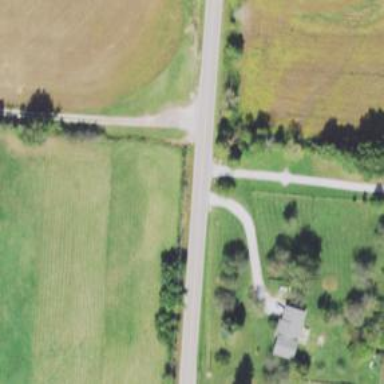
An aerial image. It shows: Driveway leading to service road.